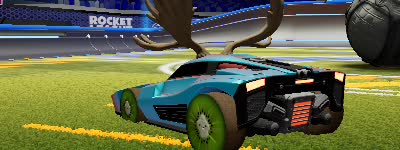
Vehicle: breakout